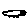
Label: cat